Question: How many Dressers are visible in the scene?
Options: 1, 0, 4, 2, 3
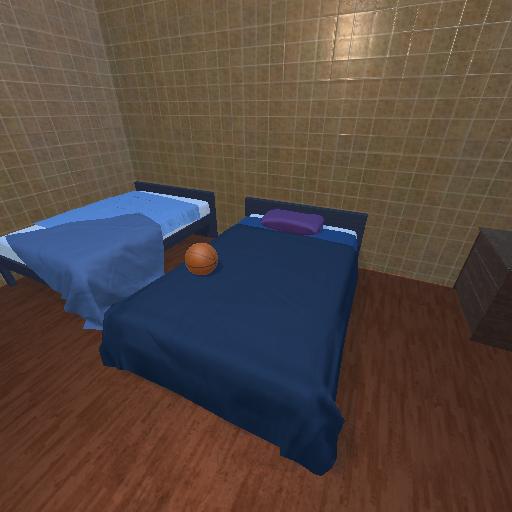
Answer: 1